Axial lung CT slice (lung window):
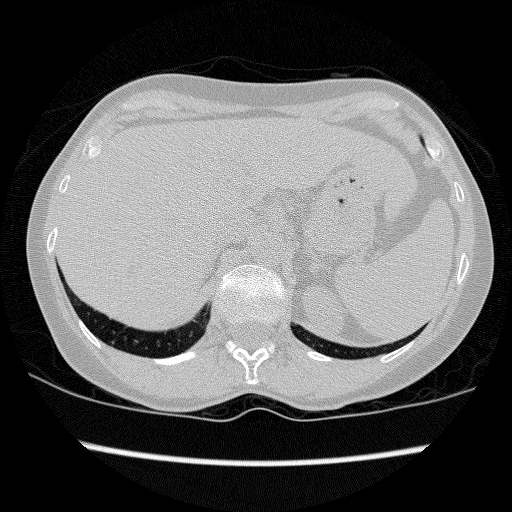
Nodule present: no